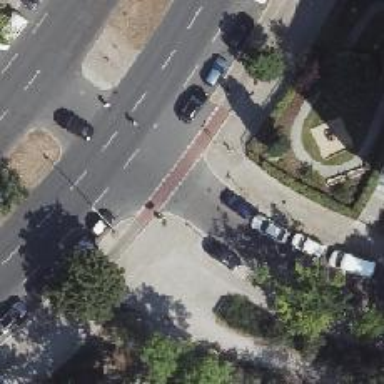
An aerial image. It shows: Unmarked road crossing.